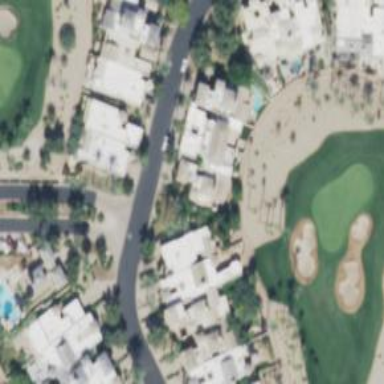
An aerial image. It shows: Path used for both walking and golf.